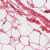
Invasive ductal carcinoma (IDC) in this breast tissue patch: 0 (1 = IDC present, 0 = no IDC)